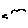
Label: bird